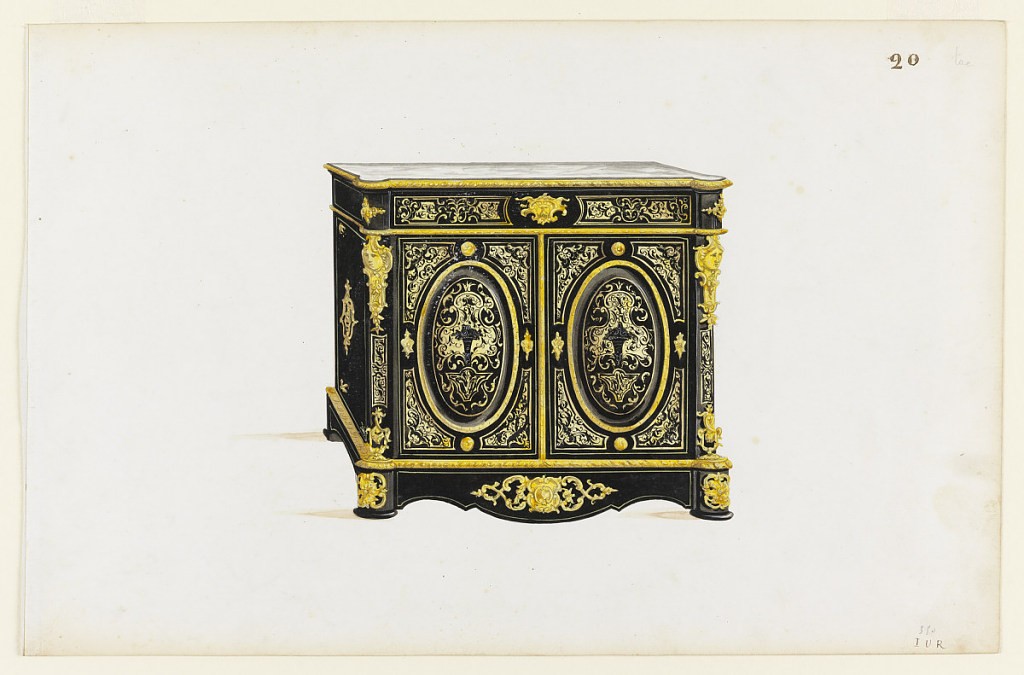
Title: Design for a Cabinet in the "Boulle" Style
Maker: Pagny, French, 1856 – 1888
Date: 1856–88
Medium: Brush and black ink, wash, yellow gouache, brown watercolor, graphite on heavy white paper
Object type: Drawing
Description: This drawing depicts an architecturally imposing cabinet in the "Boulle" style, veneered in ebony and symmetrically decorated with marquetry after Berain. Oval panels dominate the cabinet doors. Masked mounts and cartouches are additional decorative elements.